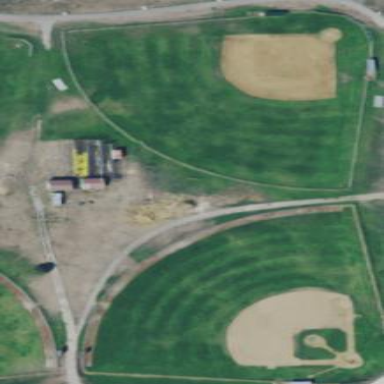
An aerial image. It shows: Baseball pitch for leisure and sports activities.